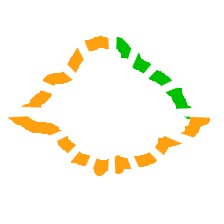
Shape: rhombus